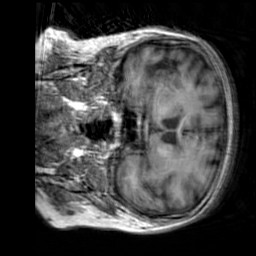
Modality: T1w
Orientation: coronal
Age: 67
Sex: female
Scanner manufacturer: siemens
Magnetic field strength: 3 T
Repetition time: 2.3 s
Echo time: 0.00303 s